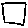
Label: square